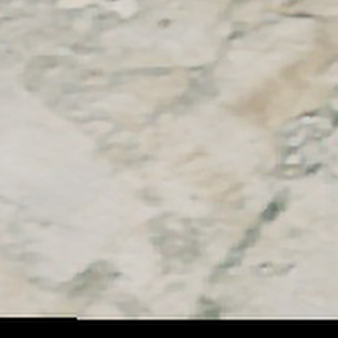
Label: other